Interaction volume radius: 10 \u00c5
Interaction volume height: 20 \u00c5
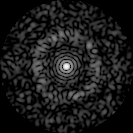
Disorder parameter: 0.8231